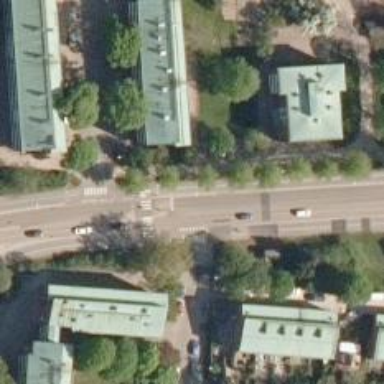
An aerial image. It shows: Asphalt cycleway.